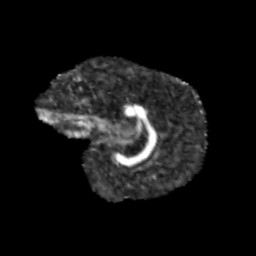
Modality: FA
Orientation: sagittal
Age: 13
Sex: female
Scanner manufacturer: siemens
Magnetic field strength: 3 T
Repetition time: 3.8 s
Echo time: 0.07 s